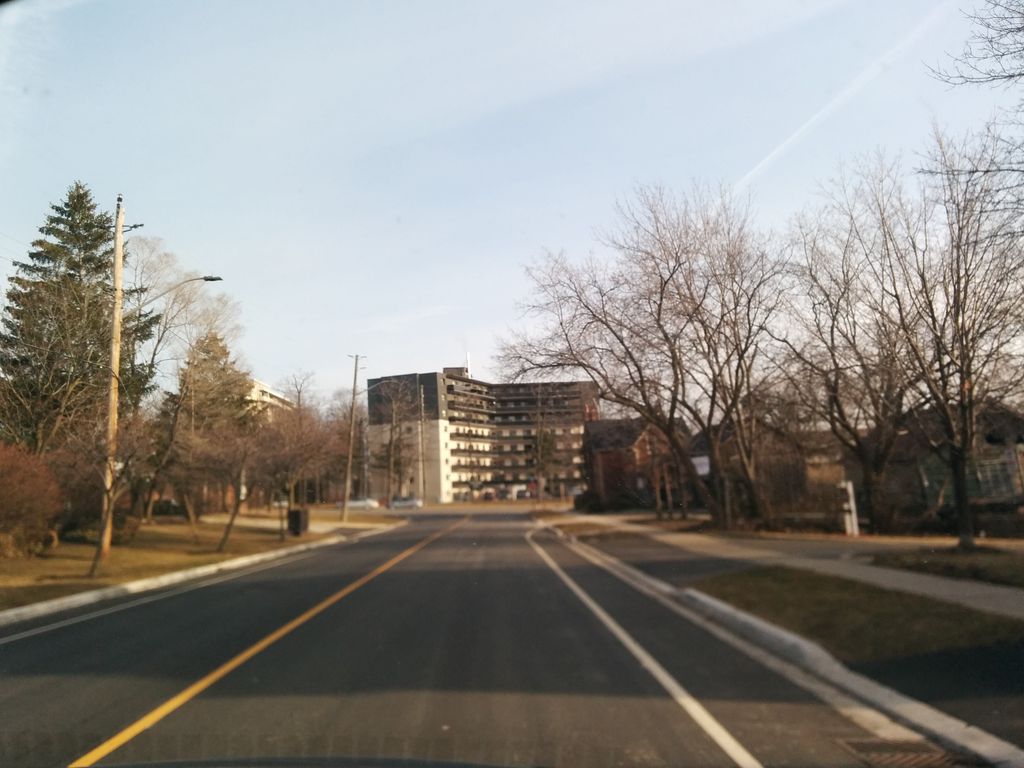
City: toronto